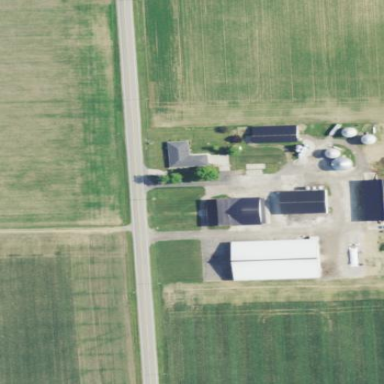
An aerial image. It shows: Farmyard area.